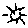
Label: sun